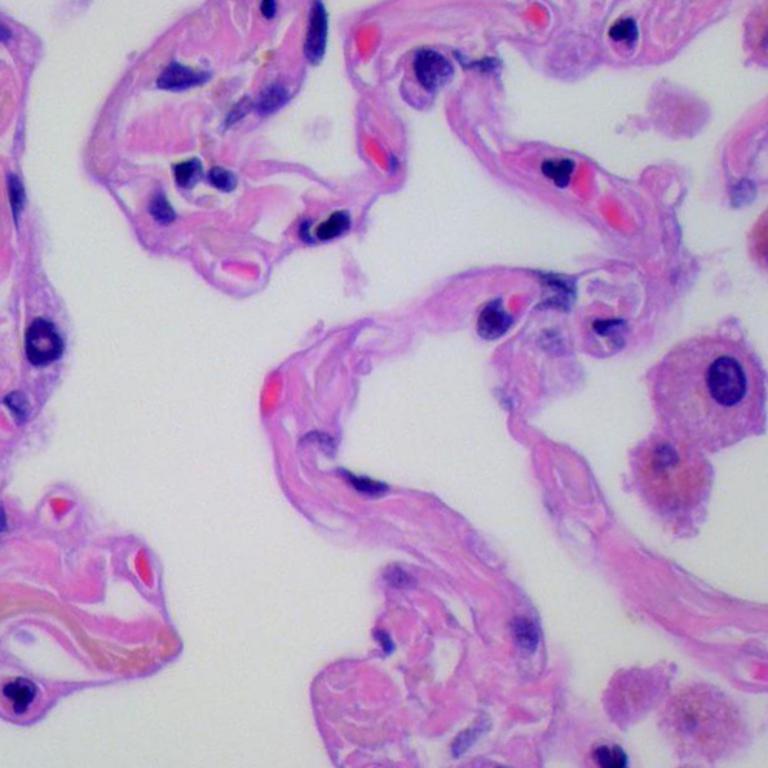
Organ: lung
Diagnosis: benign